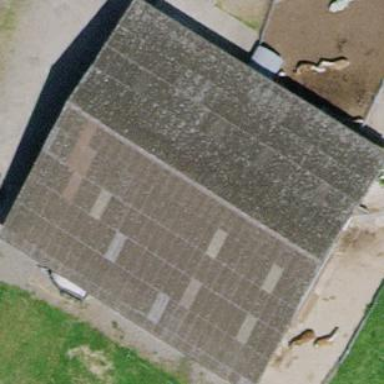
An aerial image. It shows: Farm auxiliary building.